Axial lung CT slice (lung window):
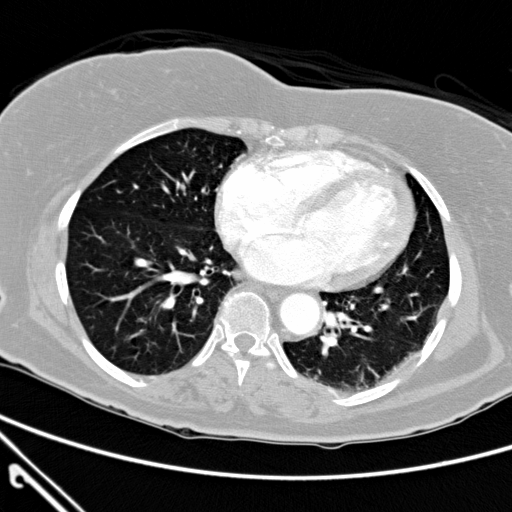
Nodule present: no